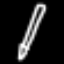
Label: pencil